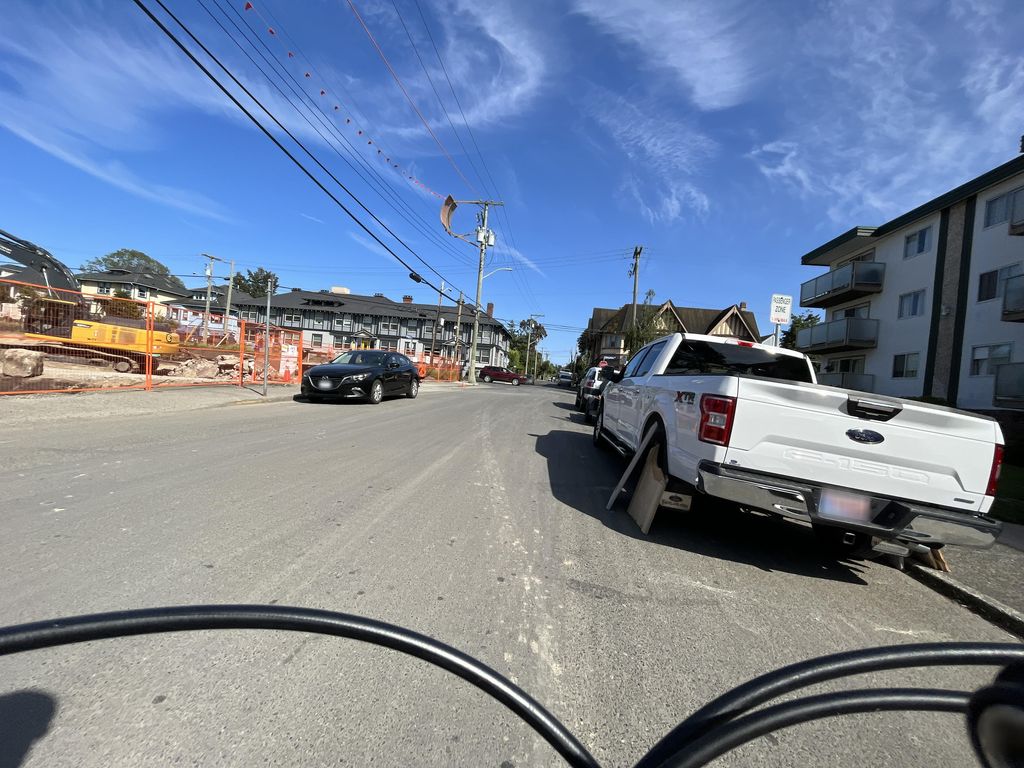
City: victoria